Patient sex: M
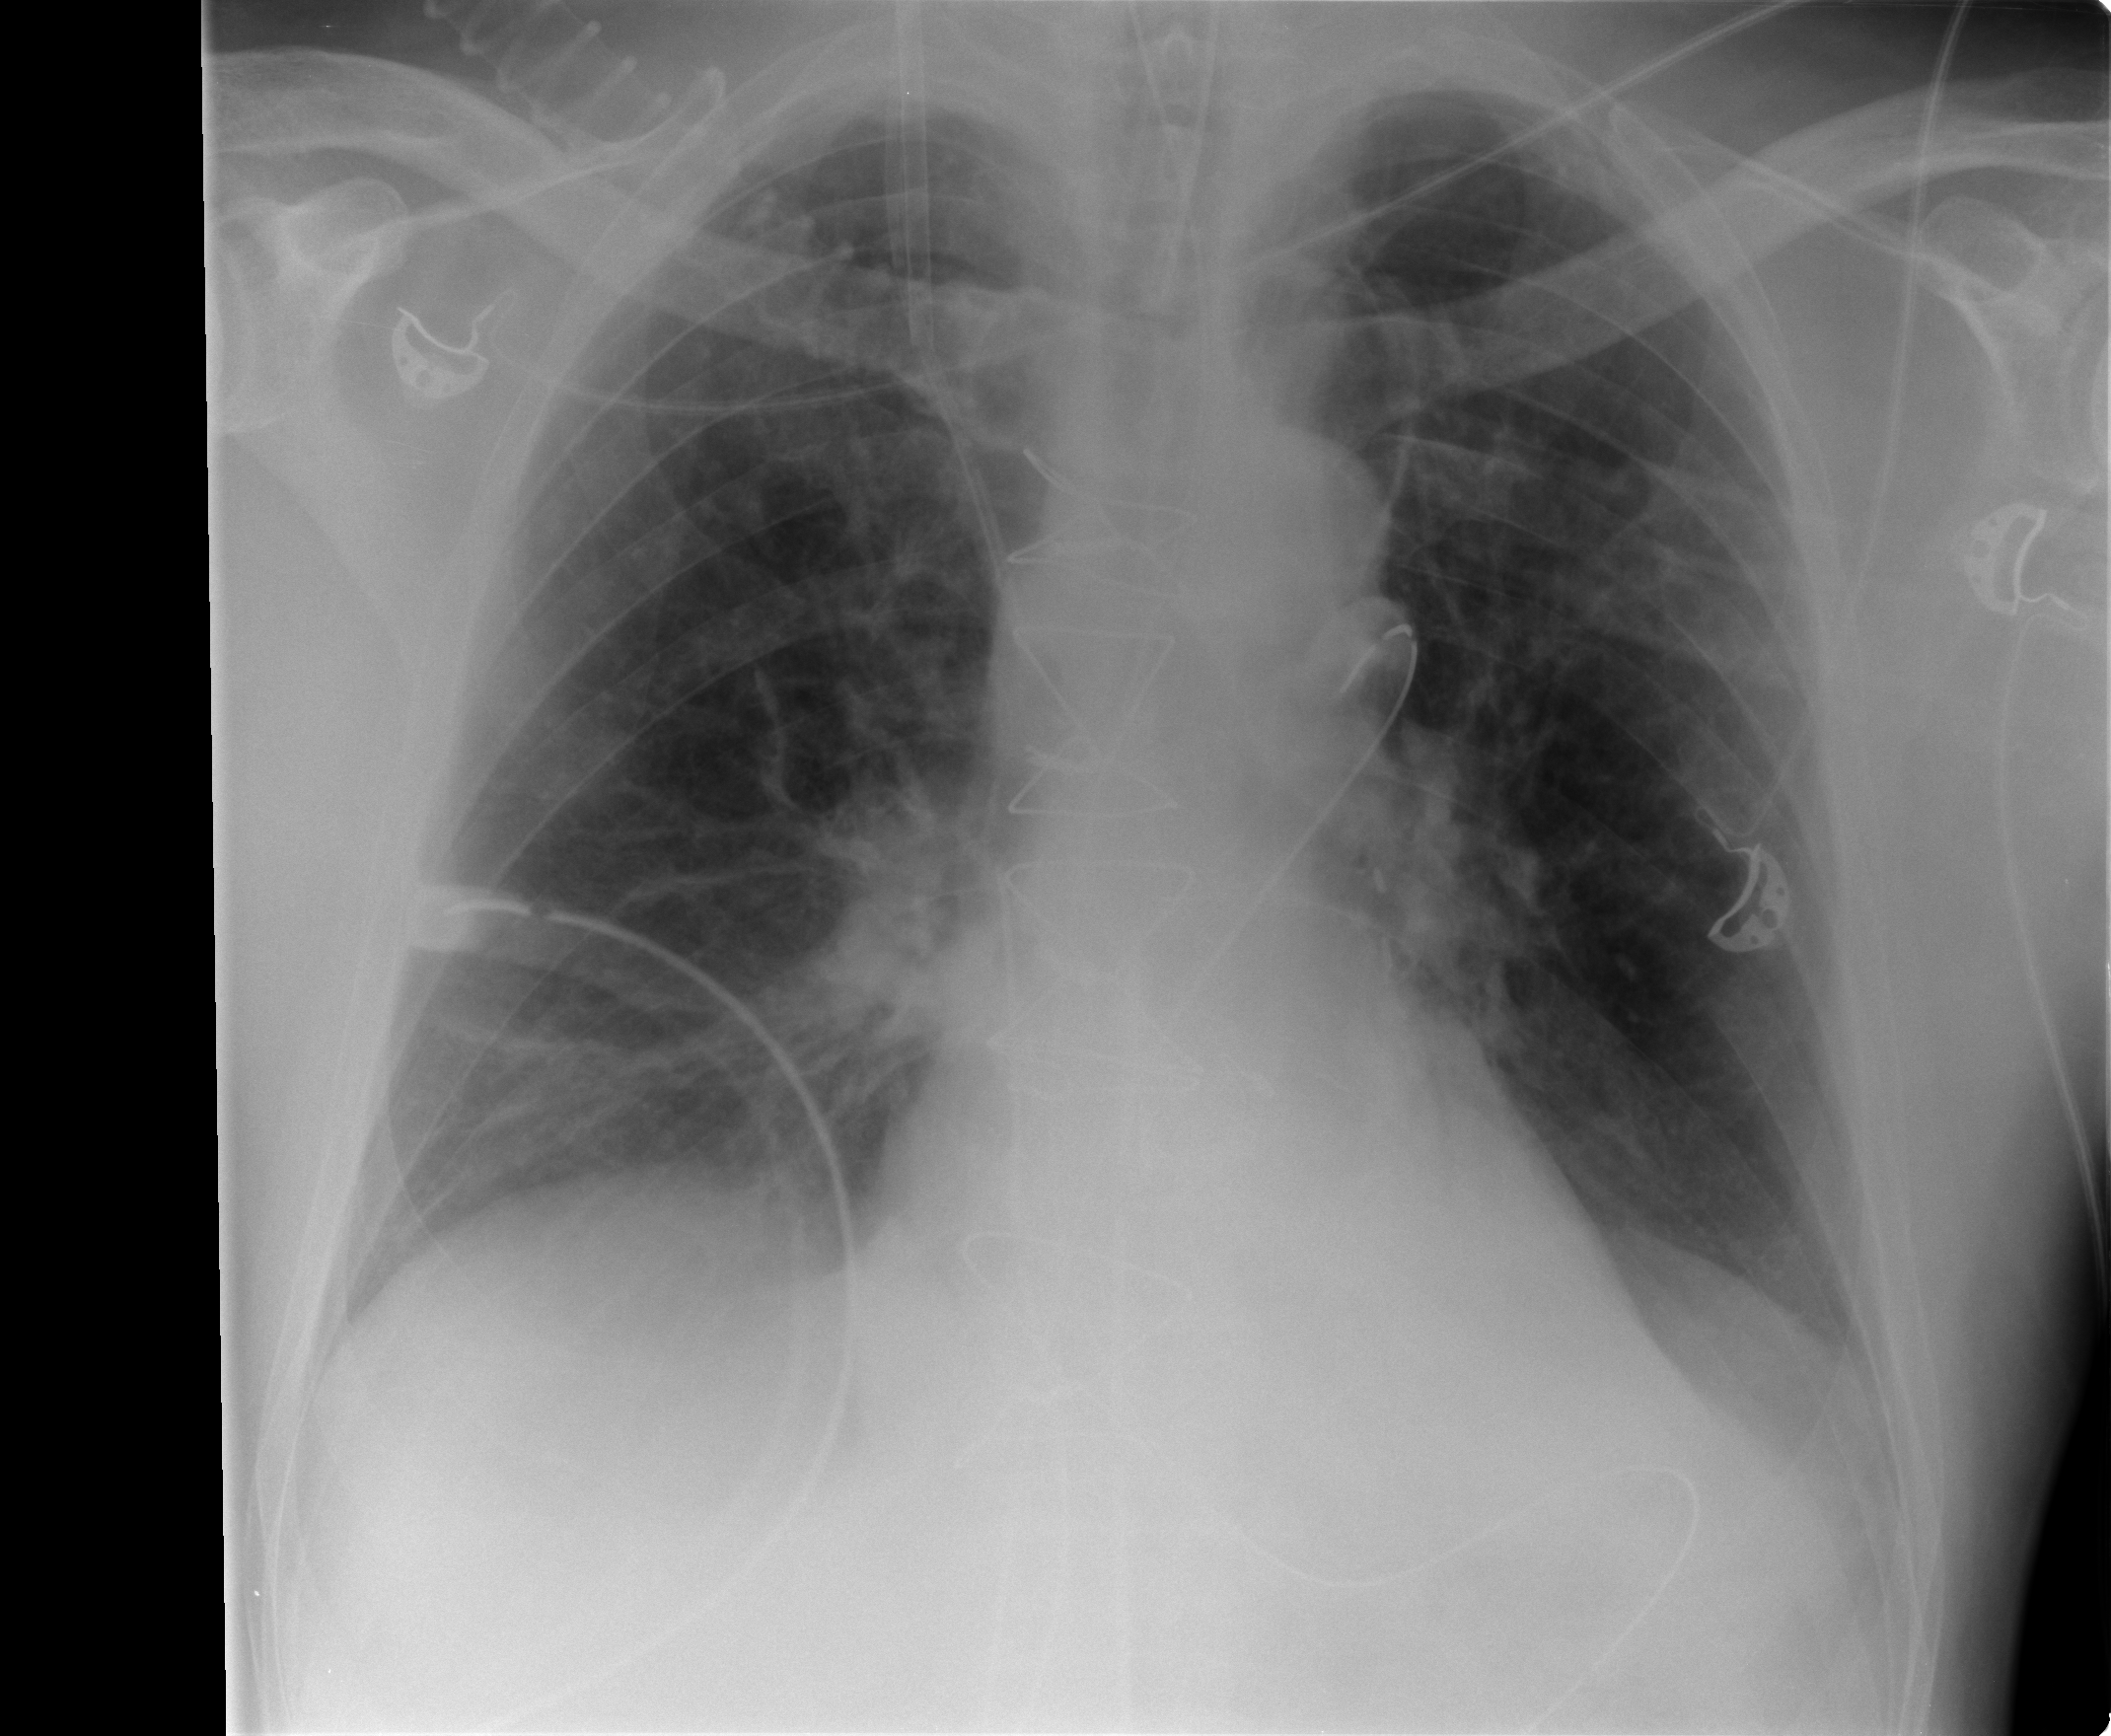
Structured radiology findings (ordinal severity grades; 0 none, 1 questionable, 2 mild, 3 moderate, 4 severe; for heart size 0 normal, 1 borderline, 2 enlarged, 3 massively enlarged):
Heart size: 1
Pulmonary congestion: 1
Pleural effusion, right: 0
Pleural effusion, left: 0
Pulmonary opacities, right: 0
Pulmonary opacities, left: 0
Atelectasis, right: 2
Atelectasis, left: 2